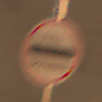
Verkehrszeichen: Zollstelle
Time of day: Night
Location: Outdoor (Urban)
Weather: Clear
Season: NotSpecified
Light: Artificial